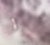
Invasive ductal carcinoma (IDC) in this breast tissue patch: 0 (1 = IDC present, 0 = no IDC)